Interaction volume radius: 5 \u00c5
Interaction volume height: 15 \u00c5
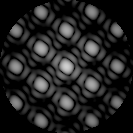
Disorder parameter: 0.007773